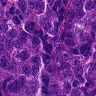
Metastatic tissue present: yes